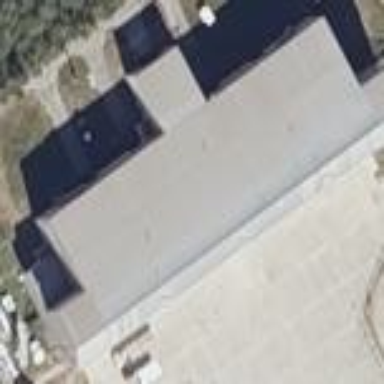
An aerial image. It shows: Hangar building.